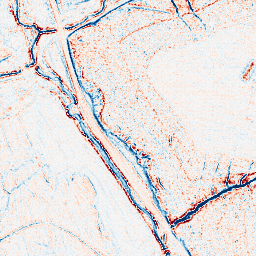
Category: edge_preserving
Decomposition family: anisotropic_diffusion
Decomposition parameters: iterations: 5
kappa: 30
gamma: 0.15
Upsampling method: sinc_blackman
Upsampling parameters: scale: 4
kernel_size: 8
Upsampling scale: 4